Field crop: tomato
Growth stage: 1
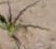
Species: cyperus